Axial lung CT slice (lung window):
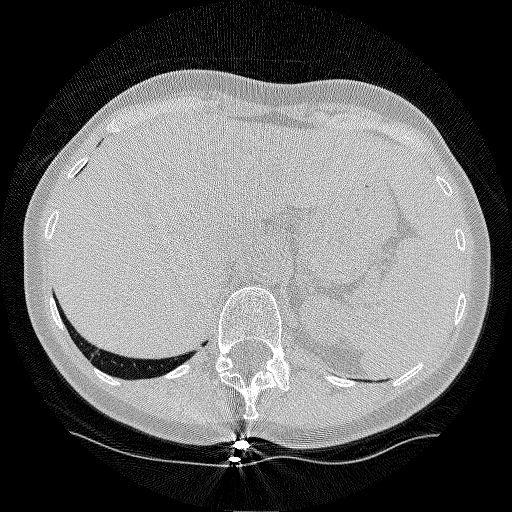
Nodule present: no